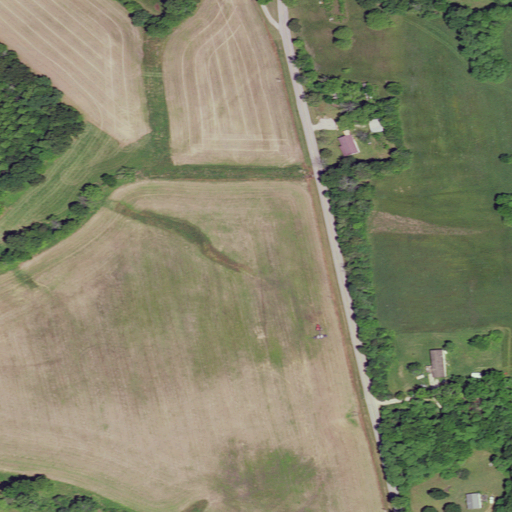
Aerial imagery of ridge(s) in Kentucky named Tick Ridge containing pasture, cultivated crops, open development, deciduous forest, barren land, mixed forest, and medium intensity development